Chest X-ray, PA view. Patient: 36 years old, sex F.
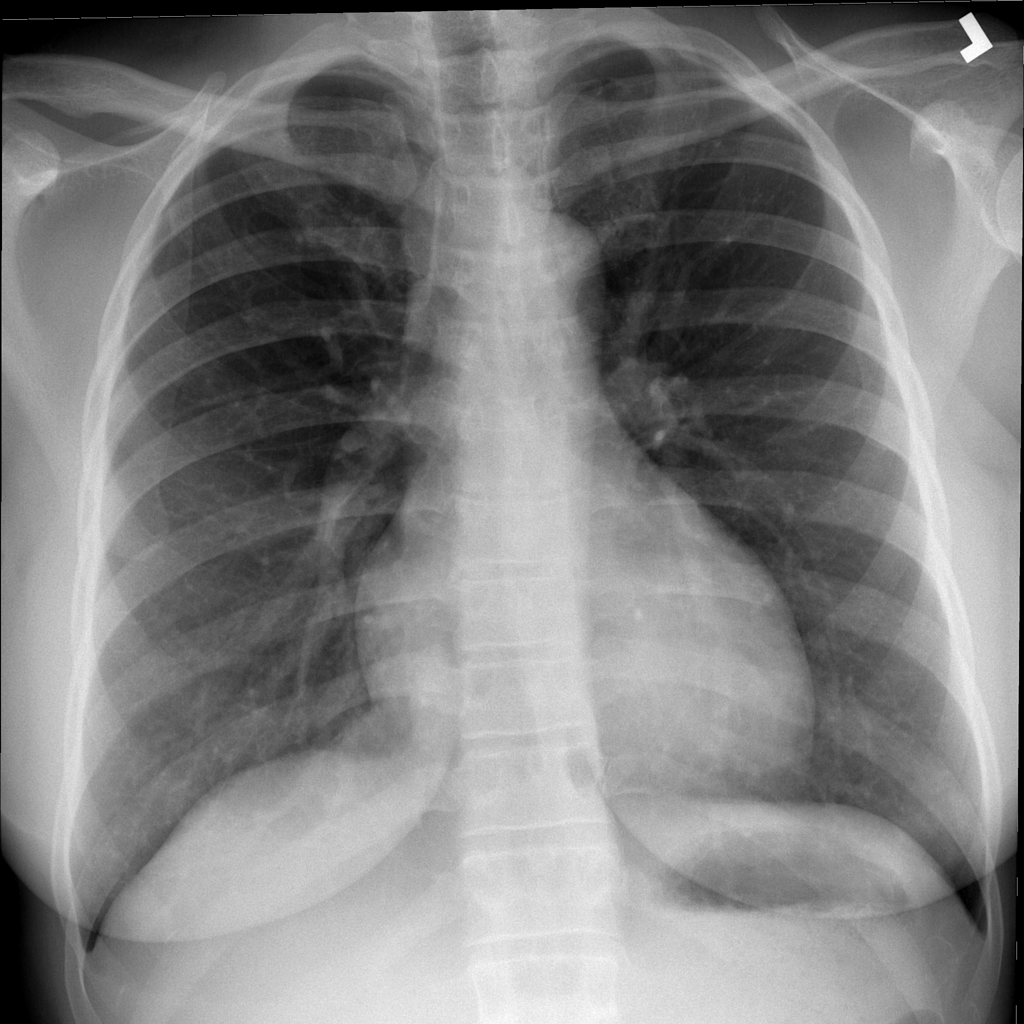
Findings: No Finding